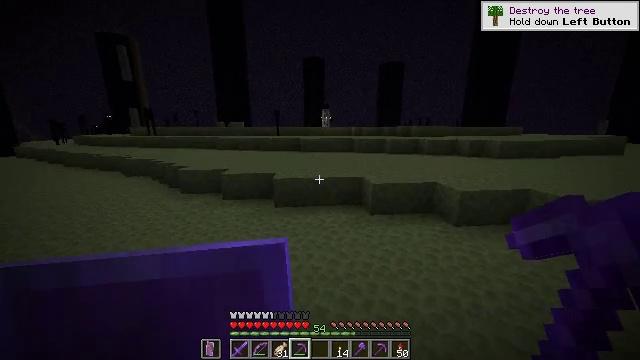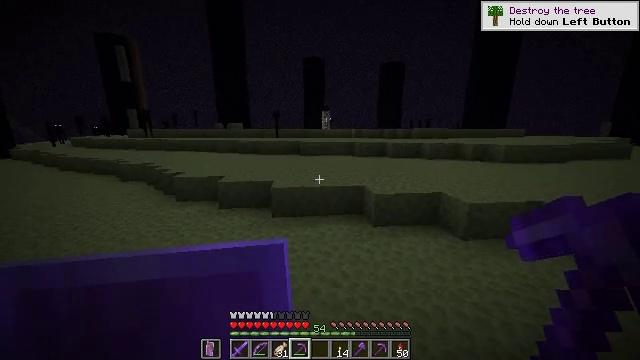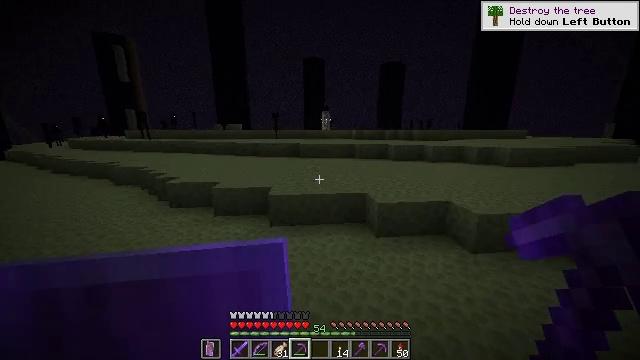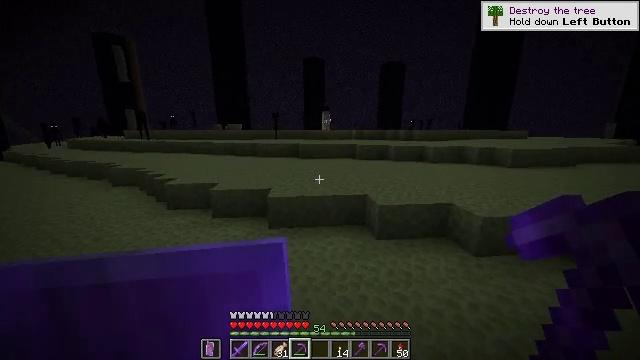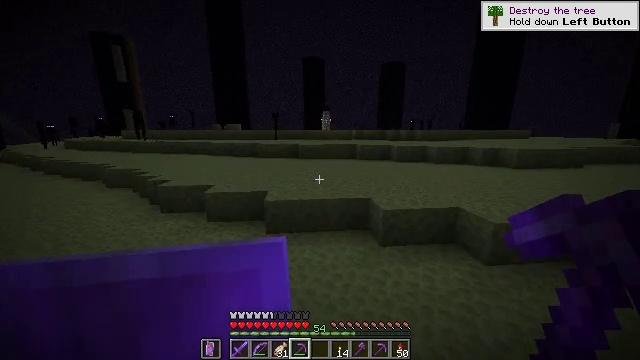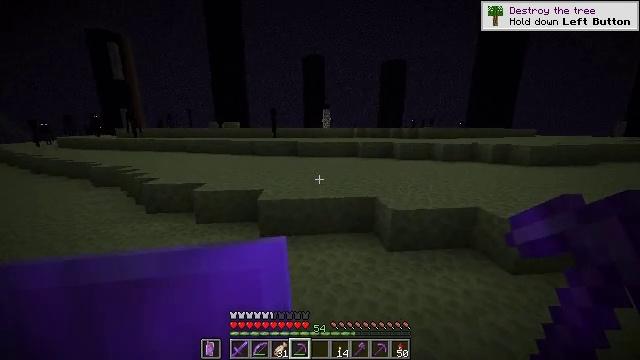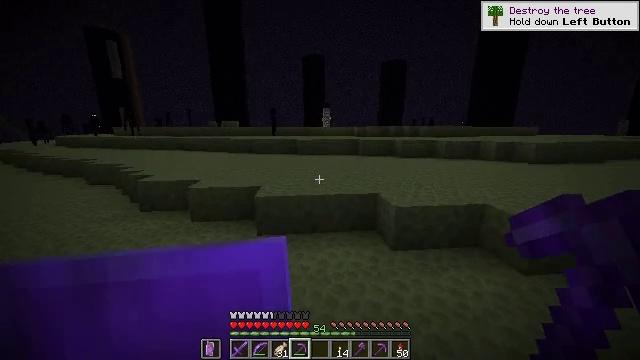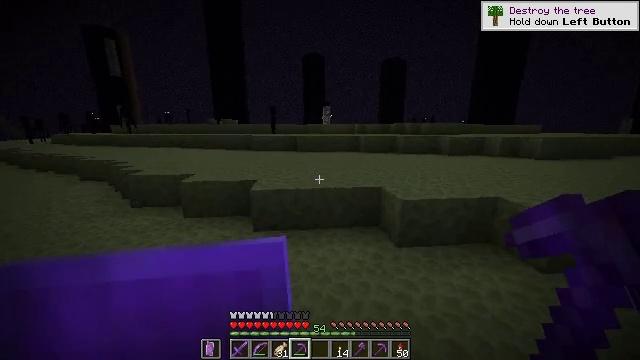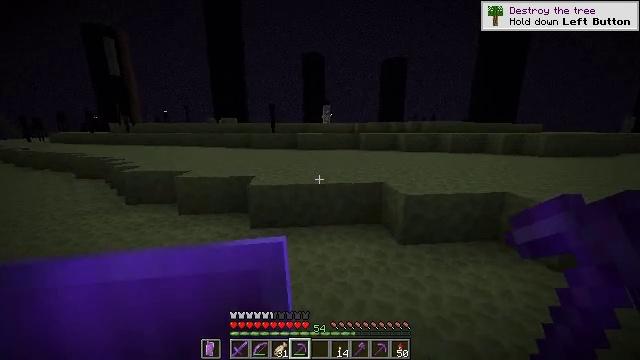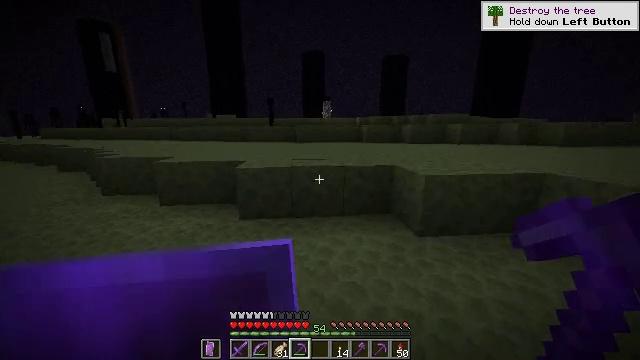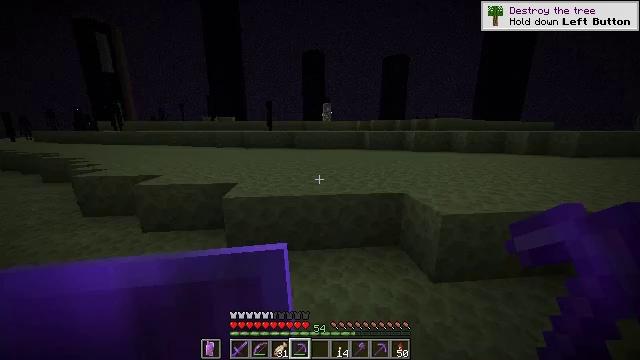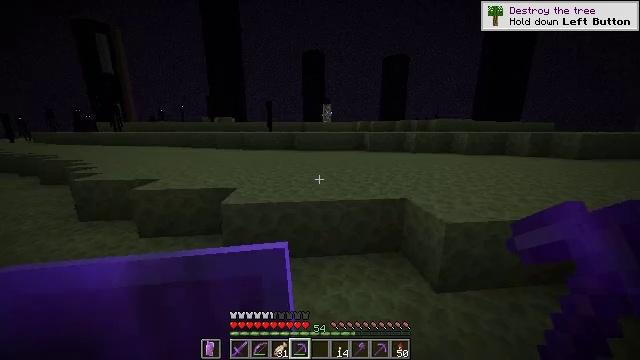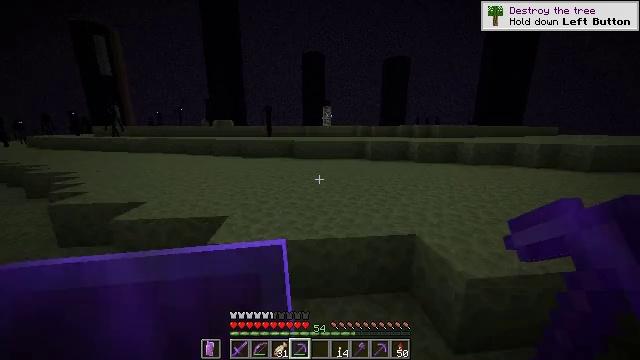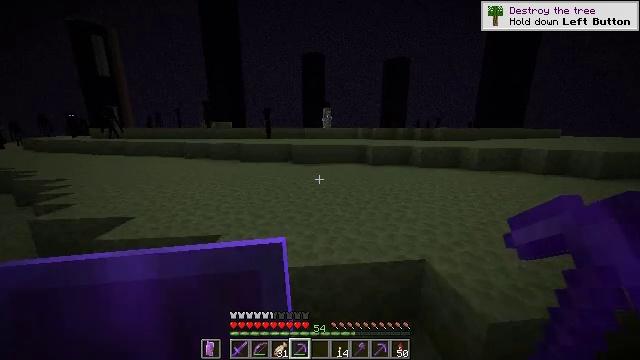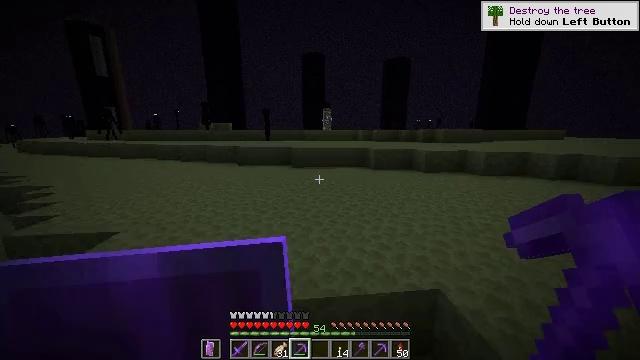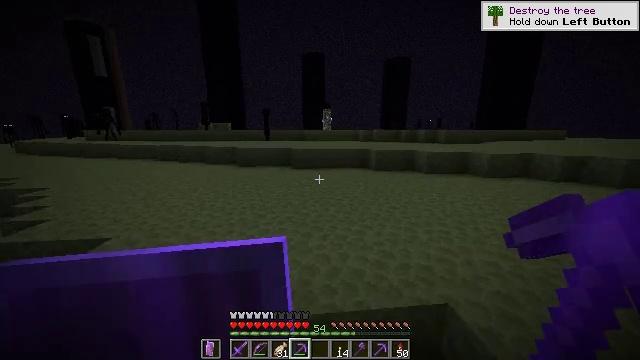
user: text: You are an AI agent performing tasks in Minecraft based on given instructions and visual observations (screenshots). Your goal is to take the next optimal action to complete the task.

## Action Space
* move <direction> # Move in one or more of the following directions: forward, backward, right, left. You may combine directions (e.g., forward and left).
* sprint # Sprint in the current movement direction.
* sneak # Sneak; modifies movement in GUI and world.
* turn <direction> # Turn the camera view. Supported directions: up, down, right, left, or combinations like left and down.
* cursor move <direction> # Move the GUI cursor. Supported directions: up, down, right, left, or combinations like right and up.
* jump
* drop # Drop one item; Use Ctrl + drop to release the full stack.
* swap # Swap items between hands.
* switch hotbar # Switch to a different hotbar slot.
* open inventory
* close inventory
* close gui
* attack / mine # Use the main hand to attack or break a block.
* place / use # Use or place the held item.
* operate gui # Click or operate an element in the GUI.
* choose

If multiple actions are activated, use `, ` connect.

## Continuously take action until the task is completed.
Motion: motion action
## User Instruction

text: Mine the end stone in the End dimension.
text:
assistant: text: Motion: move forward, sprint, jump
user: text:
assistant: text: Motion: move forward, sprint, jump
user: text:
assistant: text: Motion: move forward, sprint, jump
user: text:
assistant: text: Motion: move forward, sprint, jump
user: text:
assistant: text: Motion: move forward, sprint, jump
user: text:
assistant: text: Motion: move forward, sprint, jump
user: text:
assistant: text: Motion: move forward, sprint, jump
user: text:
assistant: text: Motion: move forward, sprint, jump
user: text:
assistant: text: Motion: move forward, sprint, jump
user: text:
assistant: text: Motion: move forward, sprint, jump
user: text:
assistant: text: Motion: move forward, sprint, jump
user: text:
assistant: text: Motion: move forward, sprint, jump
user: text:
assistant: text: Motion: move forward, sprint, jump
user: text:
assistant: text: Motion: move forward, sprint, jump
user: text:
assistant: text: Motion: move forward, sprint, jump
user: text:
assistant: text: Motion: move forward, sprint, jump
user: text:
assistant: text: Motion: move forward, sprint, jump
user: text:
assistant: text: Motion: move forward, sprint, jump
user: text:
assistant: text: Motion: move forward, sprint, jump
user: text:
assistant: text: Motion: move forward, sprint, jump
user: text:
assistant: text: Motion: move forward, sprint, jump
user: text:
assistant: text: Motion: move forward, sprint, jump
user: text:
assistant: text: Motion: move forward, sprint, jump
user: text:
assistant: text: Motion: move forward, sprint, jump
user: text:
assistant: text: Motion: move forward, sprint, jump
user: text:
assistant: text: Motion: move forward, sprint, jump
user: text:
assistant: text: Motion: move forward, sprint, jump
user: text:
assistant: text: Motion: move forward, sprint, jump
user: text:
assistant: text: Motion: move forward, sprint, jump
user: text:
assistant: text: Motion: move forward, sprint, jump